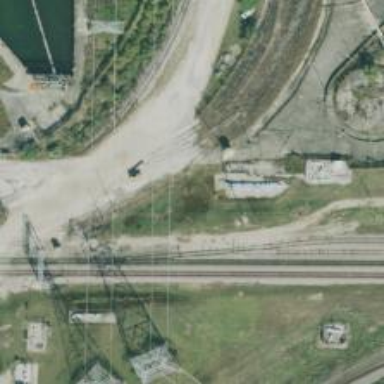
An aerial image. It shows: Abandoned railway spur.